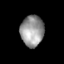
Tissue: skin
Cell type: Epithelial cells
Senescence score: 0.2741
Nuclear area (px): 702
Mean DAPI intensity: 151.934